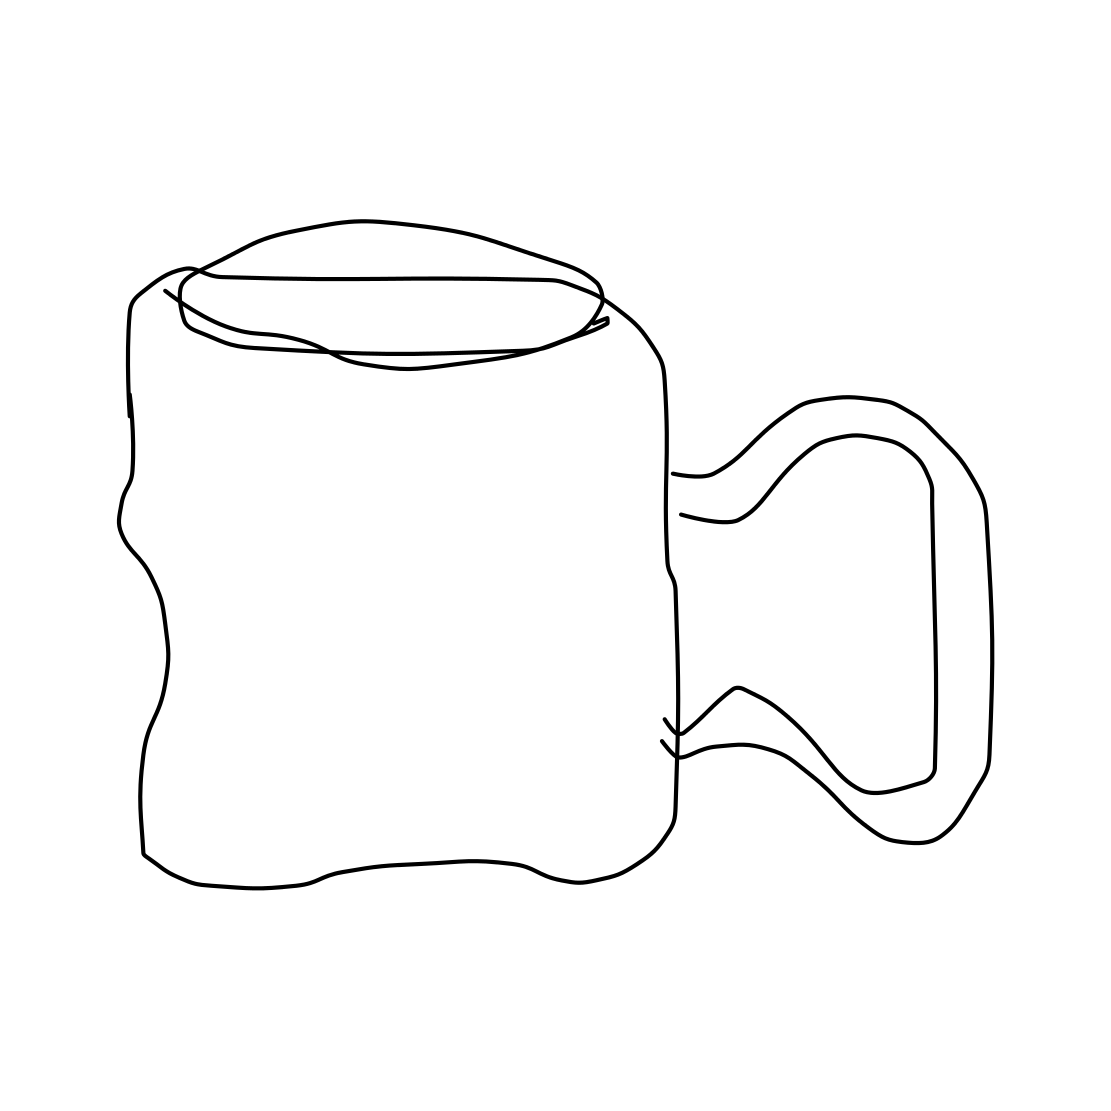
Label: mug